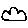
Label: cloud